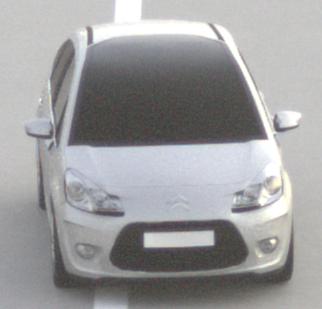
Make: Citroen
Model: C3 1.1
Detailed model: C3 (II)
Model produced from: 2010/01
Model produced until: 2012/03
Doors: 5
Color: white
Road condition: dry road
Daytime: sunrise or sunset
Contrast: low contrast